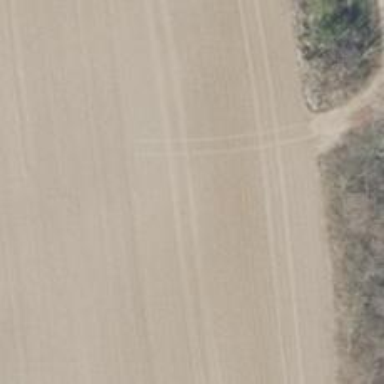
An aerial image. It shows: Track road with grade4 tracktype.